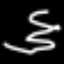
Label: squiggle